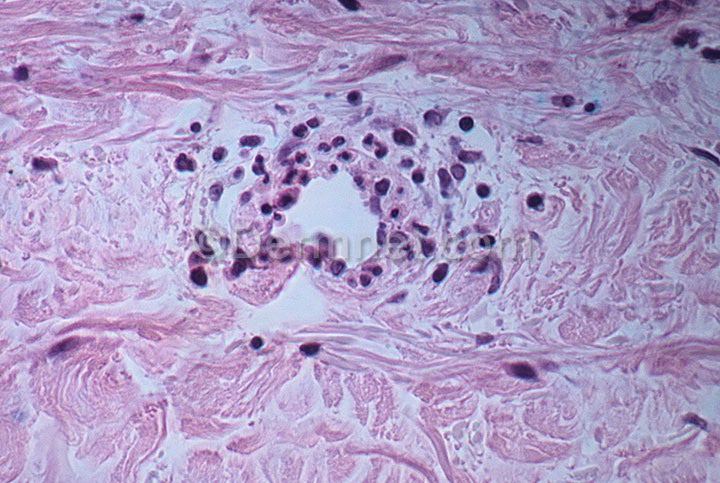
Disease: Vasculitis Photos